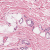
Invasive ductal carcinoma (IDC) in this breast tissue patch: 0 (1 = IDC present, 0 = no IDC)